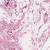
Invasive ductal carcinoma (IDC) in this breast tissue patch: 0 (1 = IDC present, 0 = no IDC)